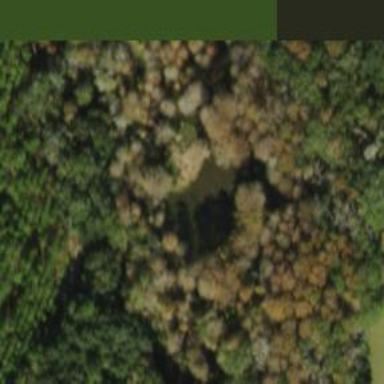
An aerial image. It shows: Swampy wetland area.